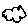
Label: cloud